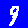
Digit: 9